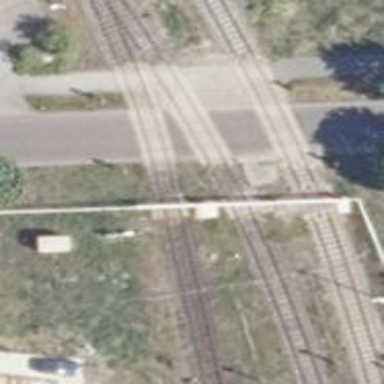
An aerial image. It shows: Level crossing along the railway.